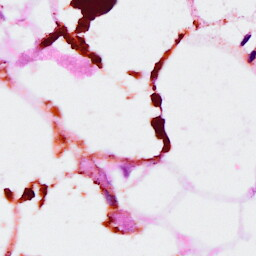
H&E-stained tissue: Breast